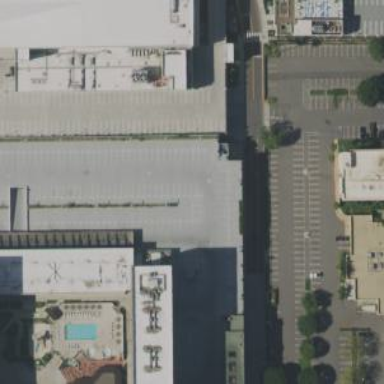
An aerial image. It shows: Multi-storey parking building.